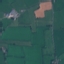
Label: Pasture